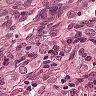
Metastatic tissue present: yes